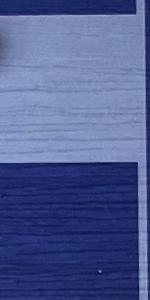
Label: Empty